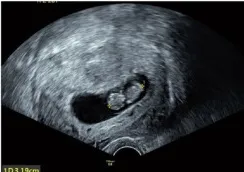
(G) The ultrasound showed a 5-6 weeks gestational sac.
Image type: radiology (ultrasound)